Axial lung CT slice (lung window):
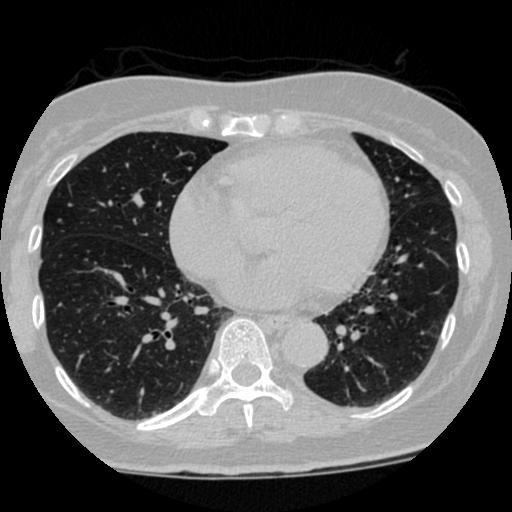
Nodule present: no